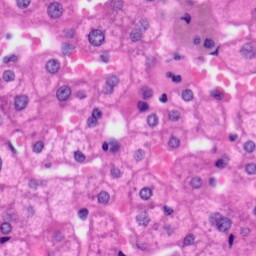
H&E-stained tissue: Liver